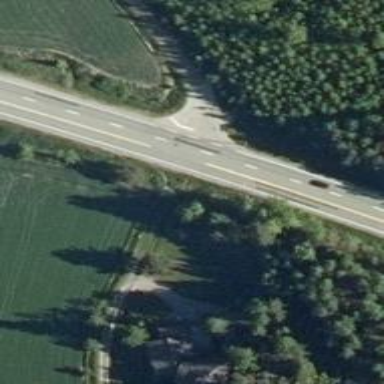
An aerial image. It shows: Asphalt cycleway.